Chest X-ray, PA view. Patient: 29 years old, sex M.
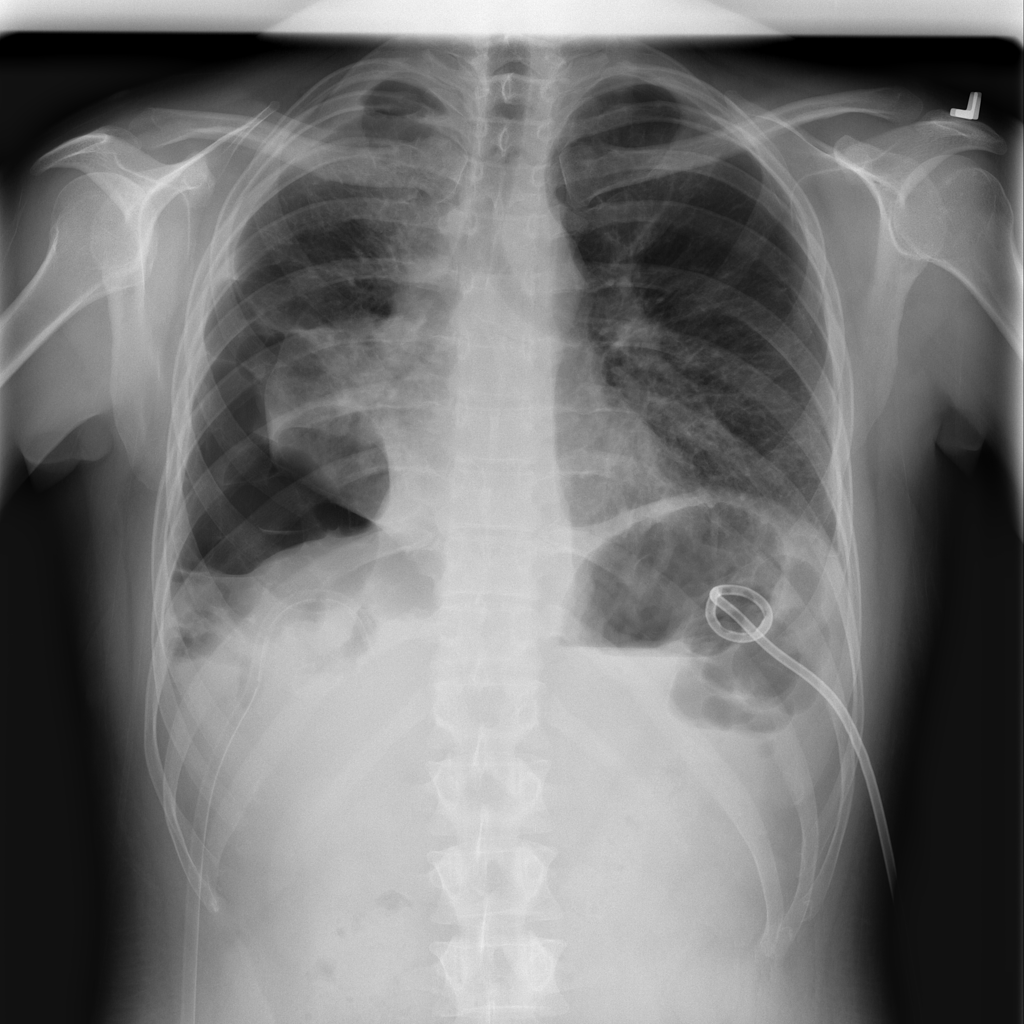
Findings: Atelectasis, Effusion, Pneumothorax